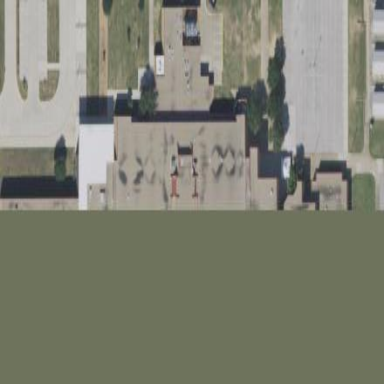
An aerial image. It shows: School building.